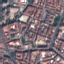
Land use / land cover class: Residential